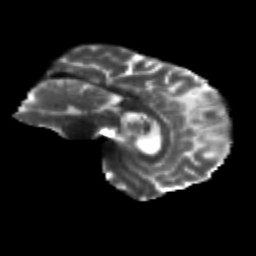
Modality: T2w
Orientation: sagittal
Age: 59
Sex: male
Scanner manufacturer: siemens
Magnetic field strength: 3 T
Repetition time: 4.71 s
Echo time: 0.0906 s